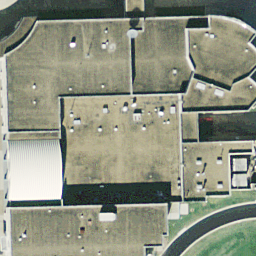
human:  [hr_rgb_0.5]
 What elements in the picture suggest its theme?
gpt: buildings